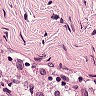
Metastatic tissue present: no